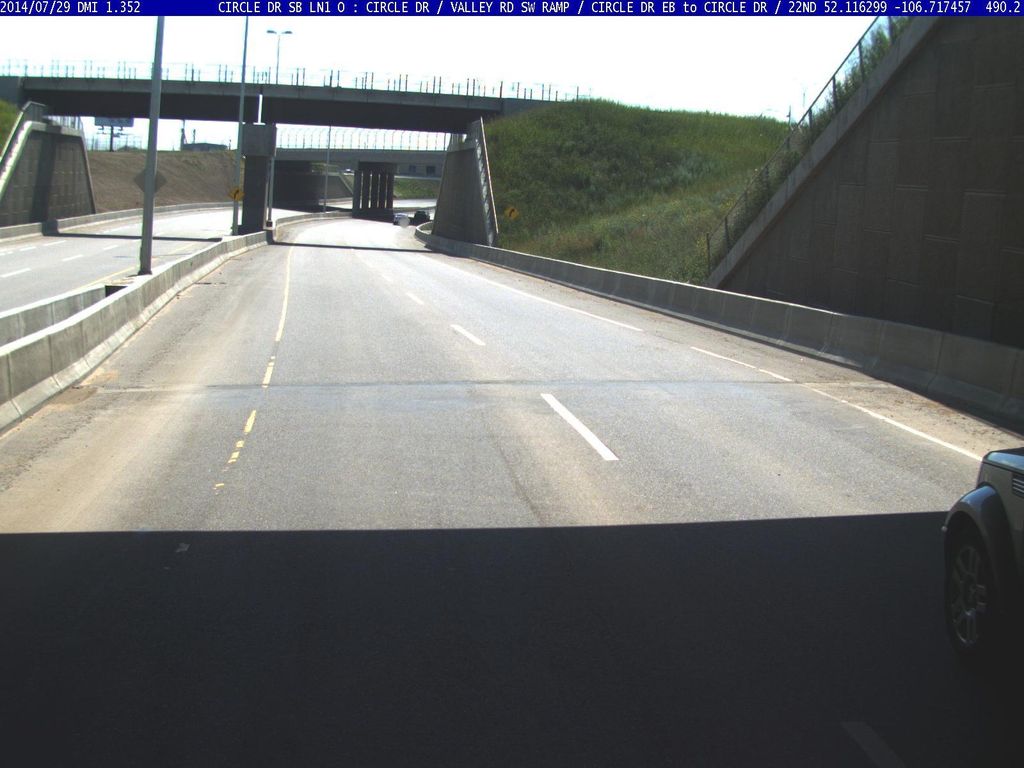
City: saskatoon